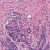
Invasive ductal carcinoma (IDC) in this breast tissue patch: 0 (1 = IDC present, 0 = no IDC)